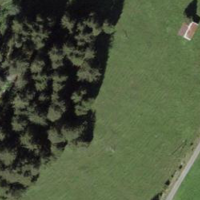
EUNIS habitat code: 24
Species observed at this site:
Eristalis tenax
Garrulus glandarius